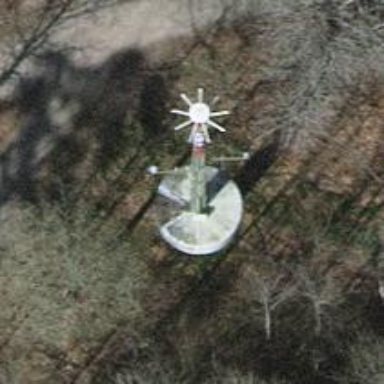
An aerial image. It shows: Communication tower.